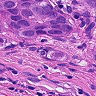
Metastatic tissue present: yes